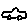
Label: car